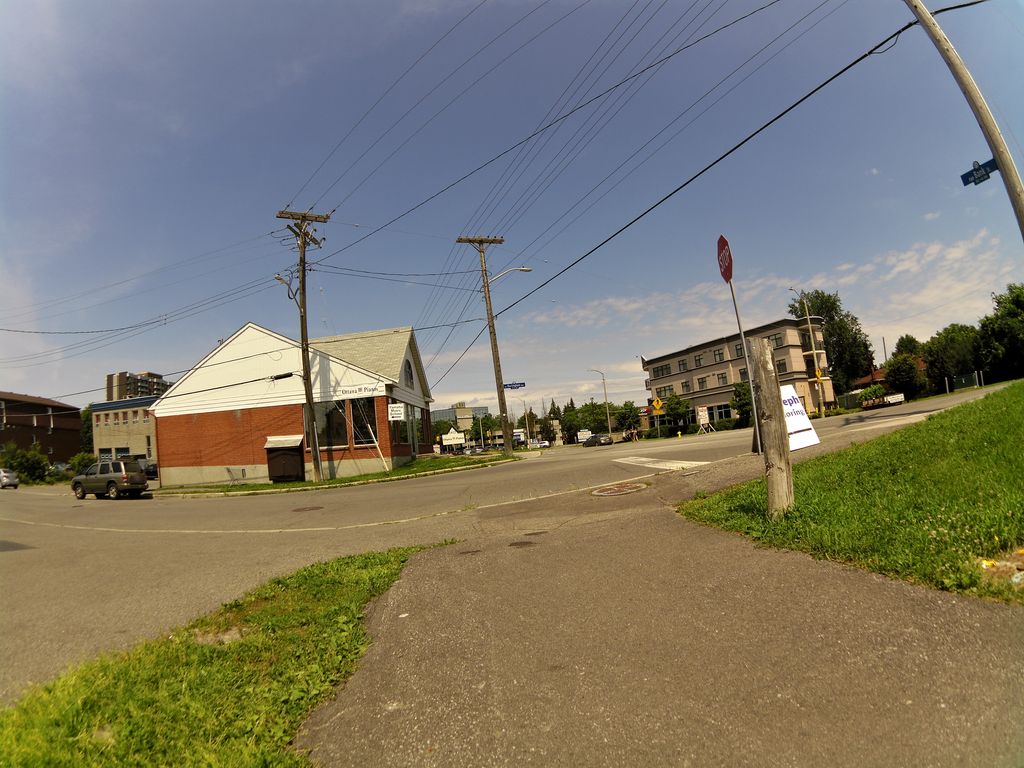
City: ottawa-gatineau